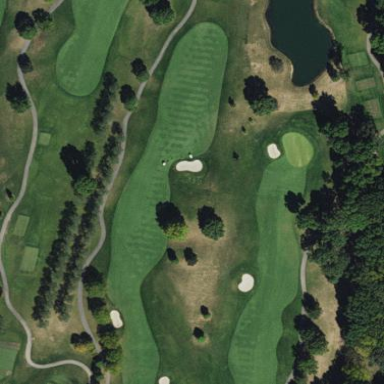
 part of golf course fairway. It is used for the sport of golf."